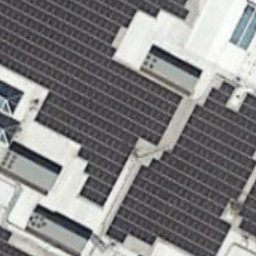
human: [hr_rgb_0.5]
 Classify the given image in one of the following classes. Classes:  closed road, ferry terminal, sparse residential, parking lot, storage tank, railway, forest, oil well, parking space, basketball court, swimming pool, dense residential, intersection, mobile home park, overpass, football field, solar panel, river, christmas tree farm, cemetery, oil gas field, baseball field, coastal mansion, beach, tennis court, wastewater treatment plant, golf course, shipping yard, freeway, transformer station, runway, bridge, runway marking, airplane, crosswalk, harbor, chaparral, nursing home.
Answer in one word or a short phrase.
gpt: solar panel